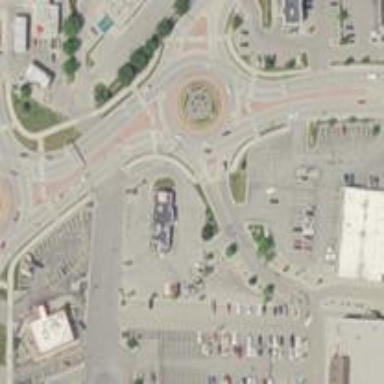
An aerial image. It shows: Primary highway intersecting roundabout.